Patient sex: M
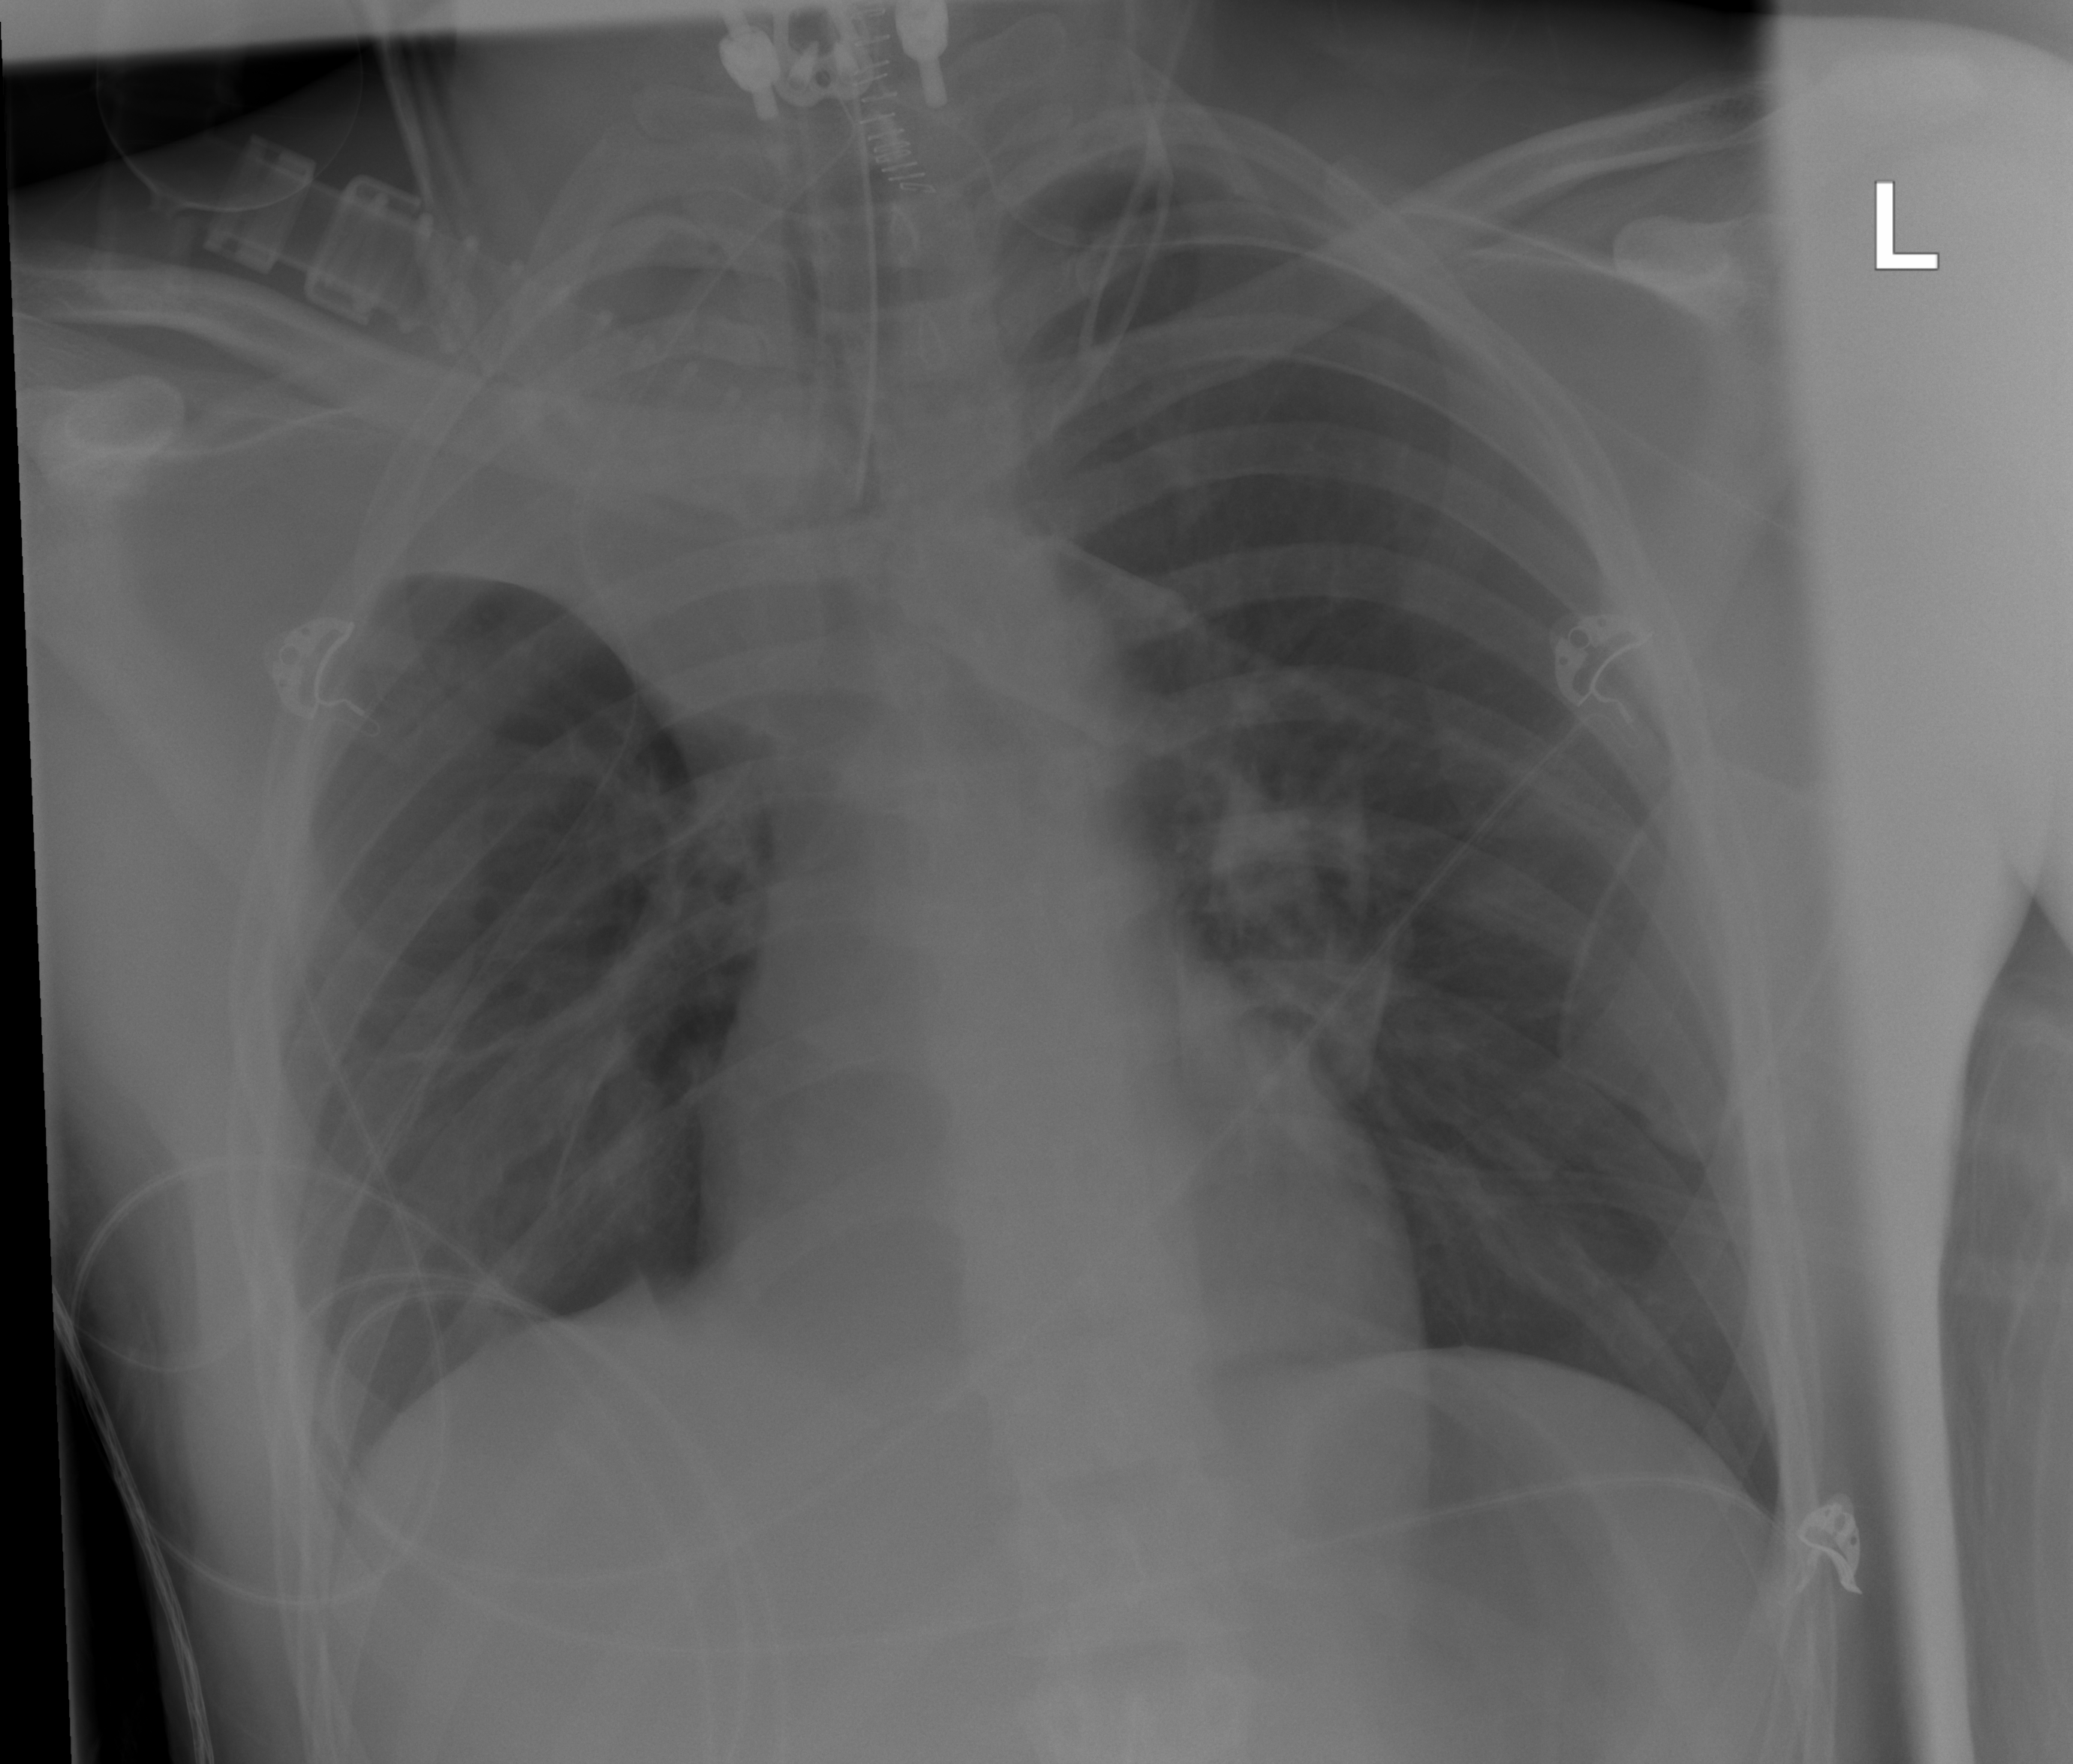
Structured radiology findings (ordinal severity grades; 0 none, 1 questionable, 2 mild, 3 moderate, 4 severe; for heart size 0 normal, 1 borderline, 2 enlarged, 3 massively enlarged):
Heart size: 0
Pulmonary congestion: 0
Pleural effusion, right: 0
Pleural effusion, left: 0
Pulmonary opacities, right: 0
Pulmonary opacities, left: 0
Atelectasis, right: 3
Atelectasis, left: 0